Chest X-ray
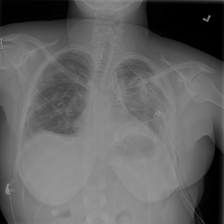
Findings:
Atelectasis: negative
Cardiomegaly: negative
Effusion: positive
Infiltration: negative
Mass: negative
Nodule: negative
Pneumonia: negative
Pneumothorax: positive
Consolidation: negative
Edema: negative
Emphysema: positive
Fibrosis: negative
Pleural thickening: negative
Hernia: negative